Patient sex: F
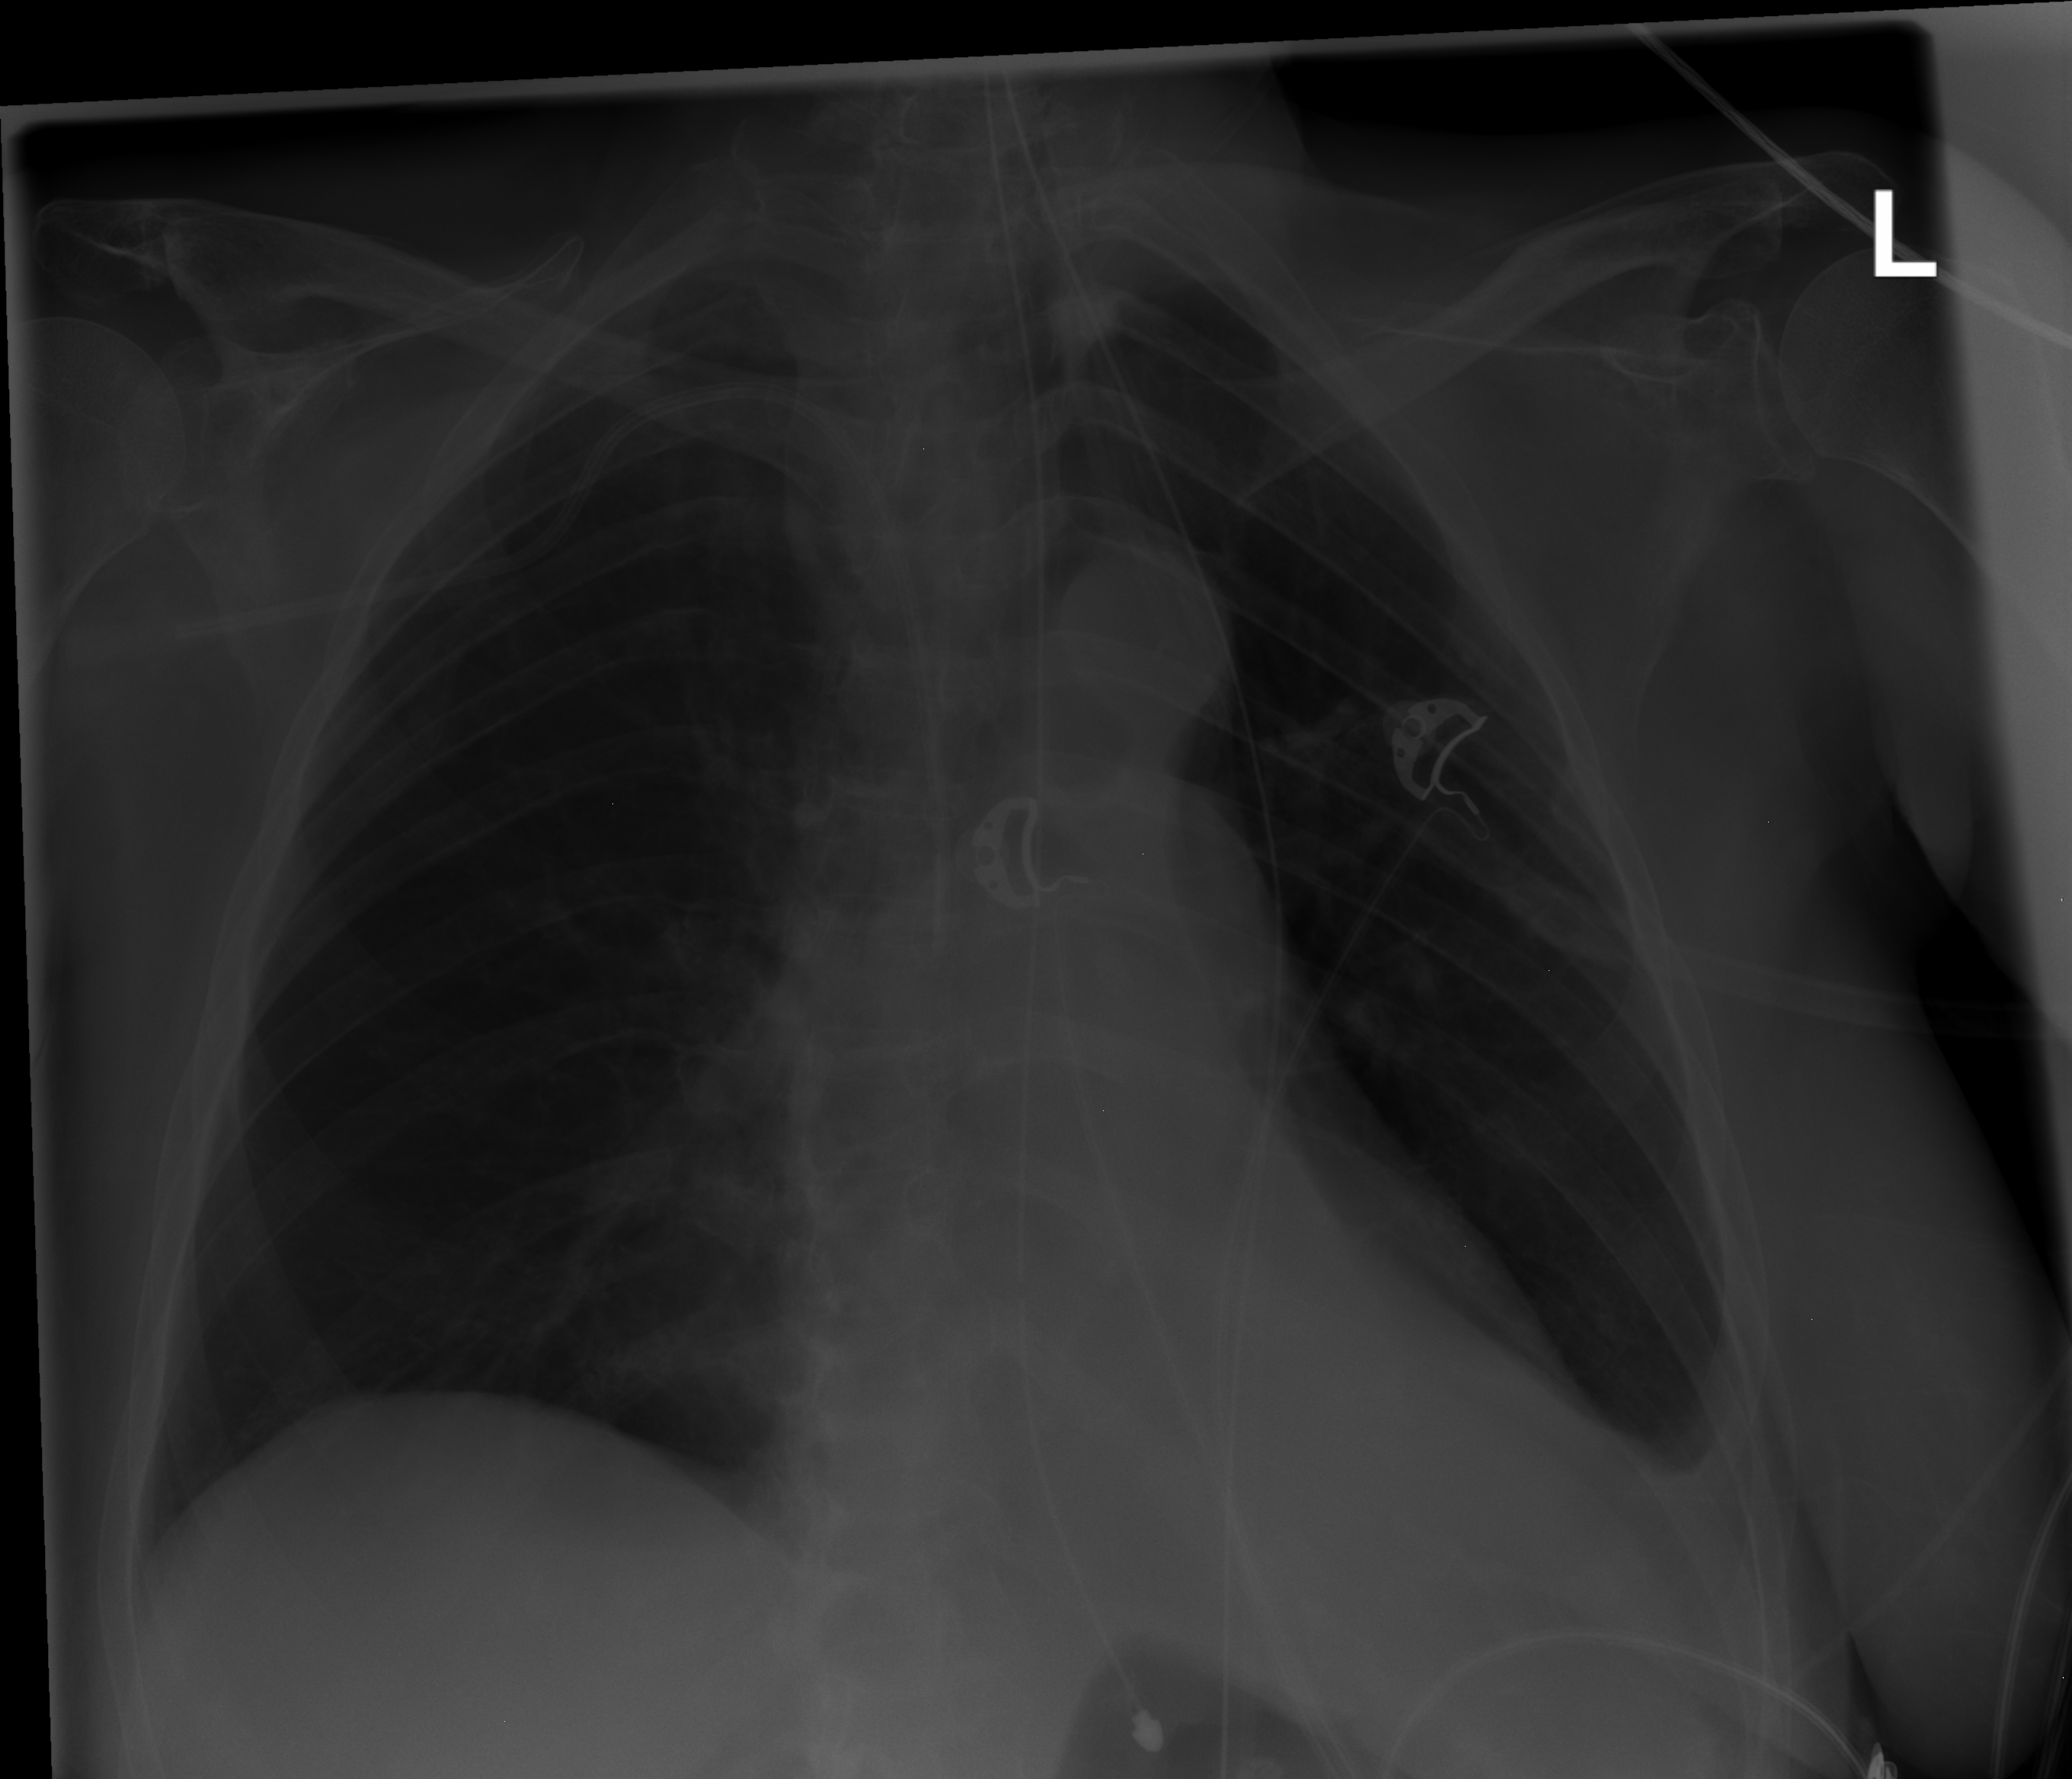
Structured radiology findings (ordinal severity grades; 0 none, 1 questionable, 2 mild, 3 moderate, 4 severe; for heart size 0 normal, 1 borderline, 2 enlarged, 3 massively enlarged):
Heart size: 0
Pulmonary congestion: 0
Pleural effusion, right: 0
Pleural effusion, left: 2
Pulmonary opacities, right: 0
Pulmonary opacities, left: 0
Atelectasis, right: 0
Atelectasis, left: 2